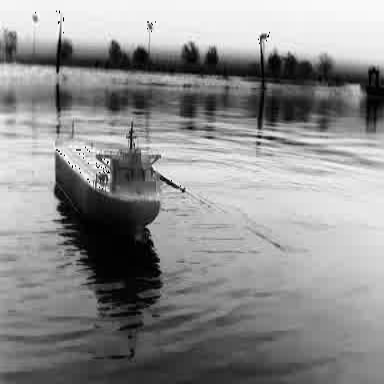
There is a liner in the infrared image.